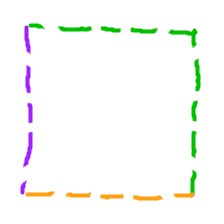
Shape: square